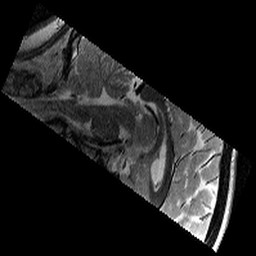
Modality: T2w
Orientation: sagittal
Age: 10
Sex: female
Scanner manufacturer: siemens
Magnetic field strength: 3 T
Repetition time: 9.23 s
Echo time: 0.067 s